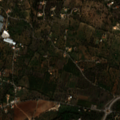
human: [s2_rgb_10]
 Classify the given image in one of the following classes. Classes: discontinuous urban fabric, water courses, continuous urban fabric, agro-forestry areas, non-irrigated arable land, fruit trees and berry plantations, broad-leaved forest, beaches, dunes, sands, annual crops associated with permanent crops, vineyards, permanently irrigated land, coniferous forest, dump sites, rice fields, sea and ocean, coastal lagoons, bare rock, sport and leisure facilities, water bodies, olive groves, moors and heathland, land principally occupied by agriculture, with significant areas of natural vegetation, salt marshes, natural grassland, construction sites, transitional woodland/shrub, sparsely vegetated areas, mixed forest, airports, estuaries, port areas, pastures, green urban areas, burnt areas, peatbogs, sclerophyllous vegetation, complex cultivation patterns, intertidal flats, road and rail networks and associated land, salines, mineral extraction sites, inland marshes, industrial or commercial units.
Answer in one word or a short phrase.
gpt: annual crops associated with permanent crops